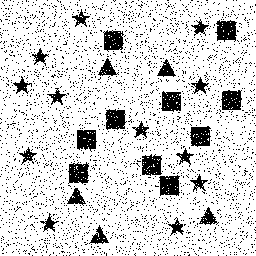
Squares: 10
Triangles: 5
Stars: 12
Total shapes: 27